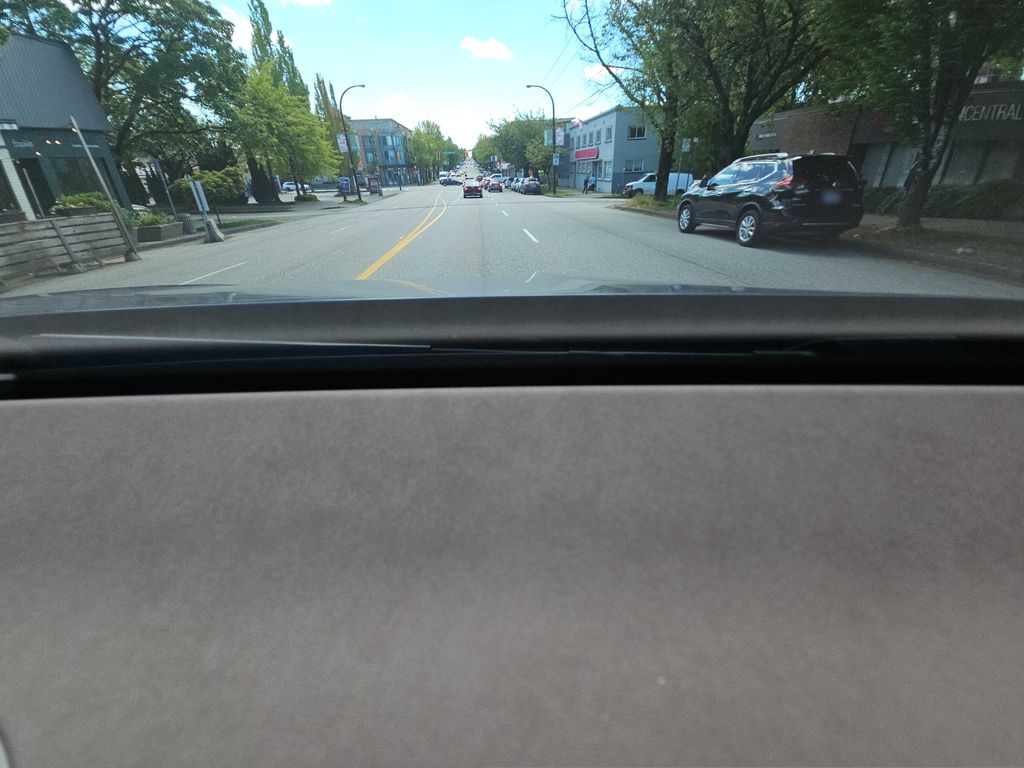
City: vancouver